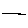
Label: line